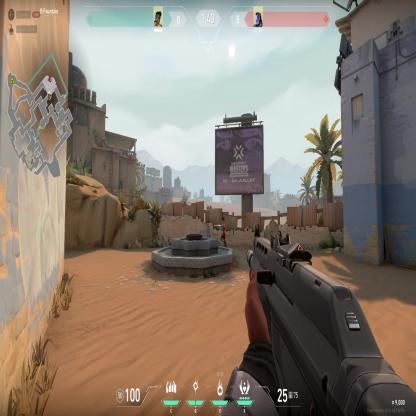
Label: enemy